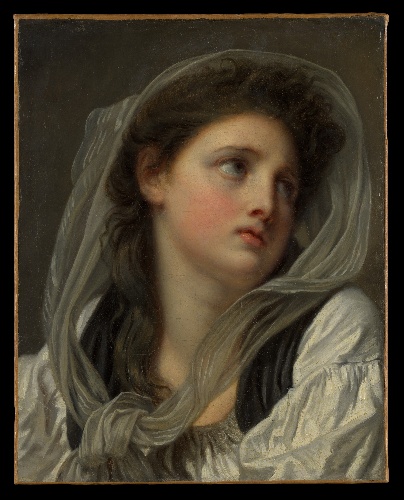
Title: Head of a Young Woman
Artist: Jean-Baptiste Greuze
Artist bio: French, Tournus 1725–1805 Paris
Date: possibly 1780s
Object type: Painting
Classification: Paintings
Medium: Oil on canvas
Dimensions: 16 1/8 x 12 3/4 in. (41 x 32.4 cm)
Department: European Paintings
Credit line: Bequest of Miss Adelaide Milton de Groot (1876-1967), 1967
Accession year: 1967
Repository: Metropolitan Museum of Art, New York, NY
Tags: Portraits|Women